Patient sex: F
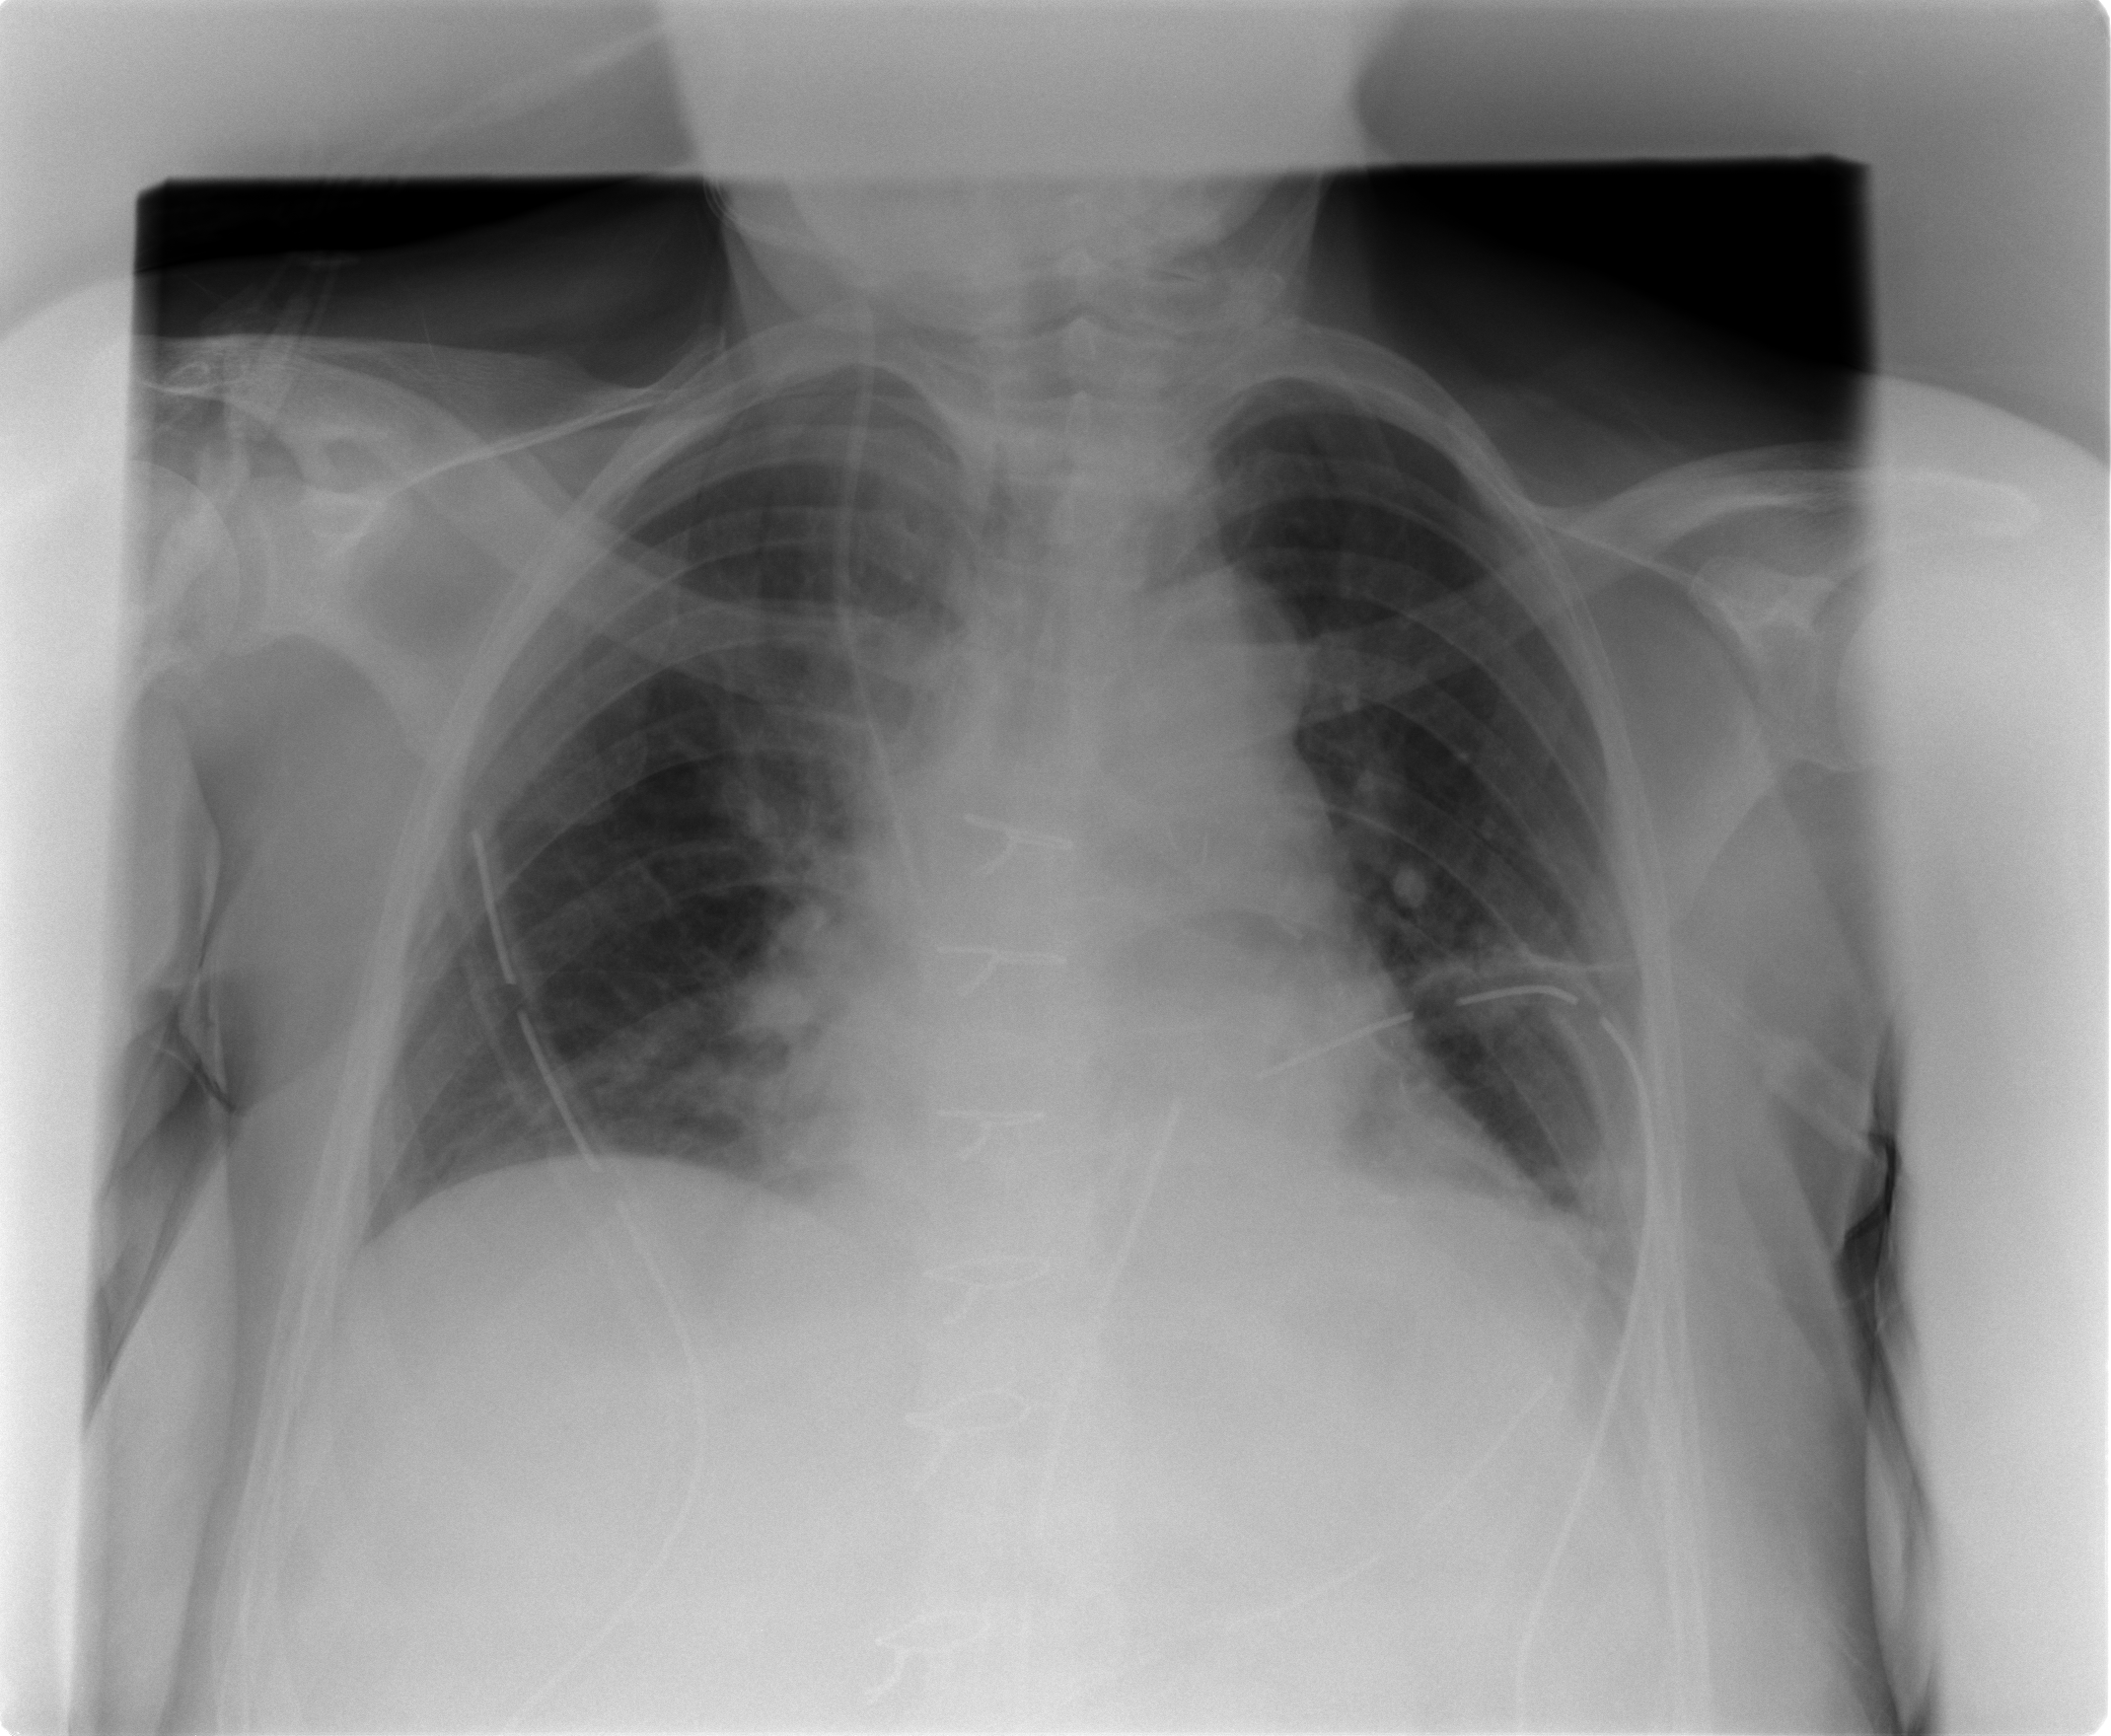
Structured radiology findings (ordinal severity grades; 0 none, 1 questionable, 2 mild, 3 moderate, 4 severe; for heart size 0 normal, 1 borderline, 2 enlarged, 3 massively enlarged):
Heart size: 2
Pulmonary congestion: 2
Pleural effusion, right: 0
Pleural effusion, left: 0
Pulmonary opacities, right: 0
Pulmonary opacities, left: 0
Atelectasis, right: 2
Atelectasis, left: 2